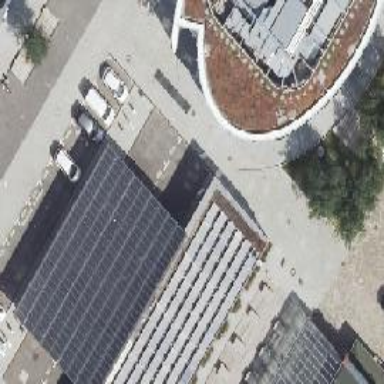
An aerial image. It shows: View of roof of building.